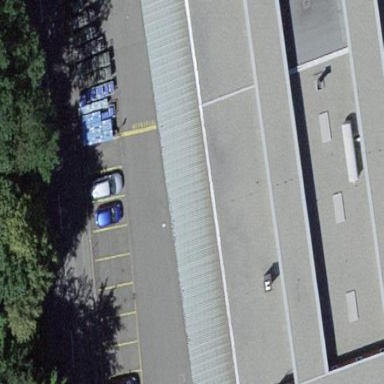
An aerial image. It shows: Building with flat roof.